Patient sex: M
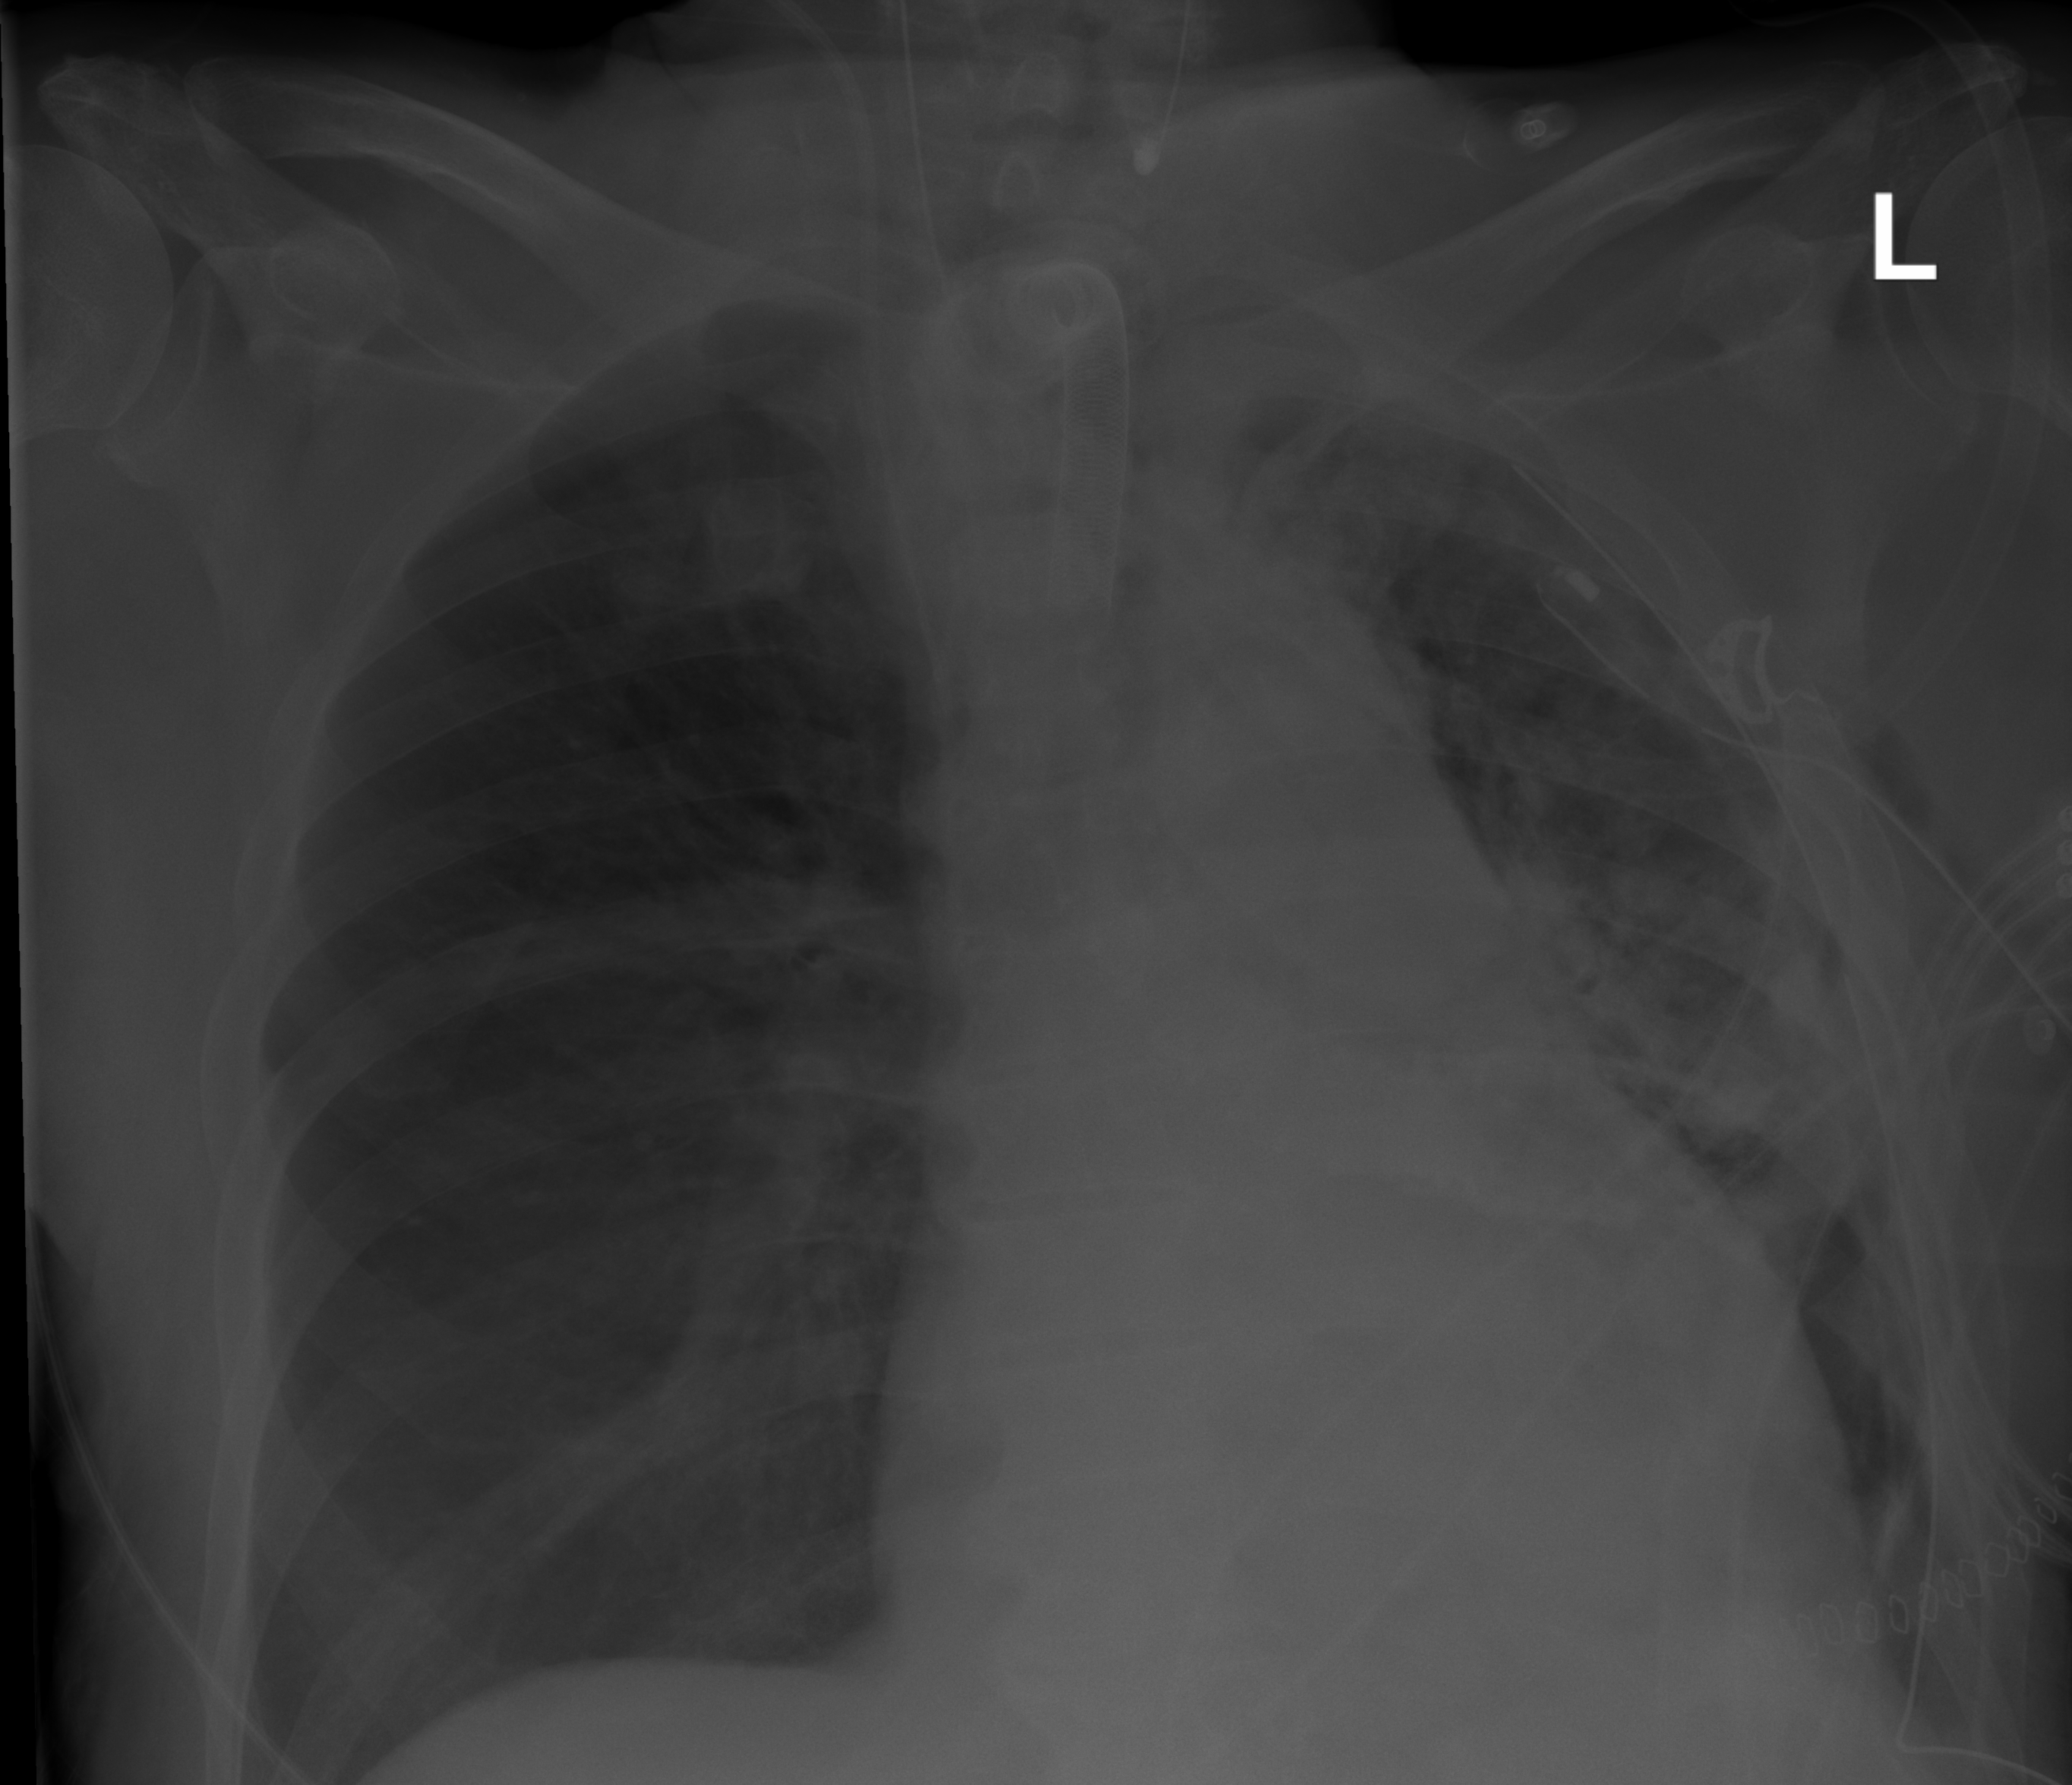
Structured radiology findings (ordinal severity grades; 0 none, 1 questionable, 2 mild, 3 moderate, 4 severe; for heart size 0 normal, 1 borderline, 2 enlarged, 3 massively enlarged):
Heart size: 0
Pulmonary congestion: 0
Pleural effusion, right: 0
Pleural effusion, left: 0
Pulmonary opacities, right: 0
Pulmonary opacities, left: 2
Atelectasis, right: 0
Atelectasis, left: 2